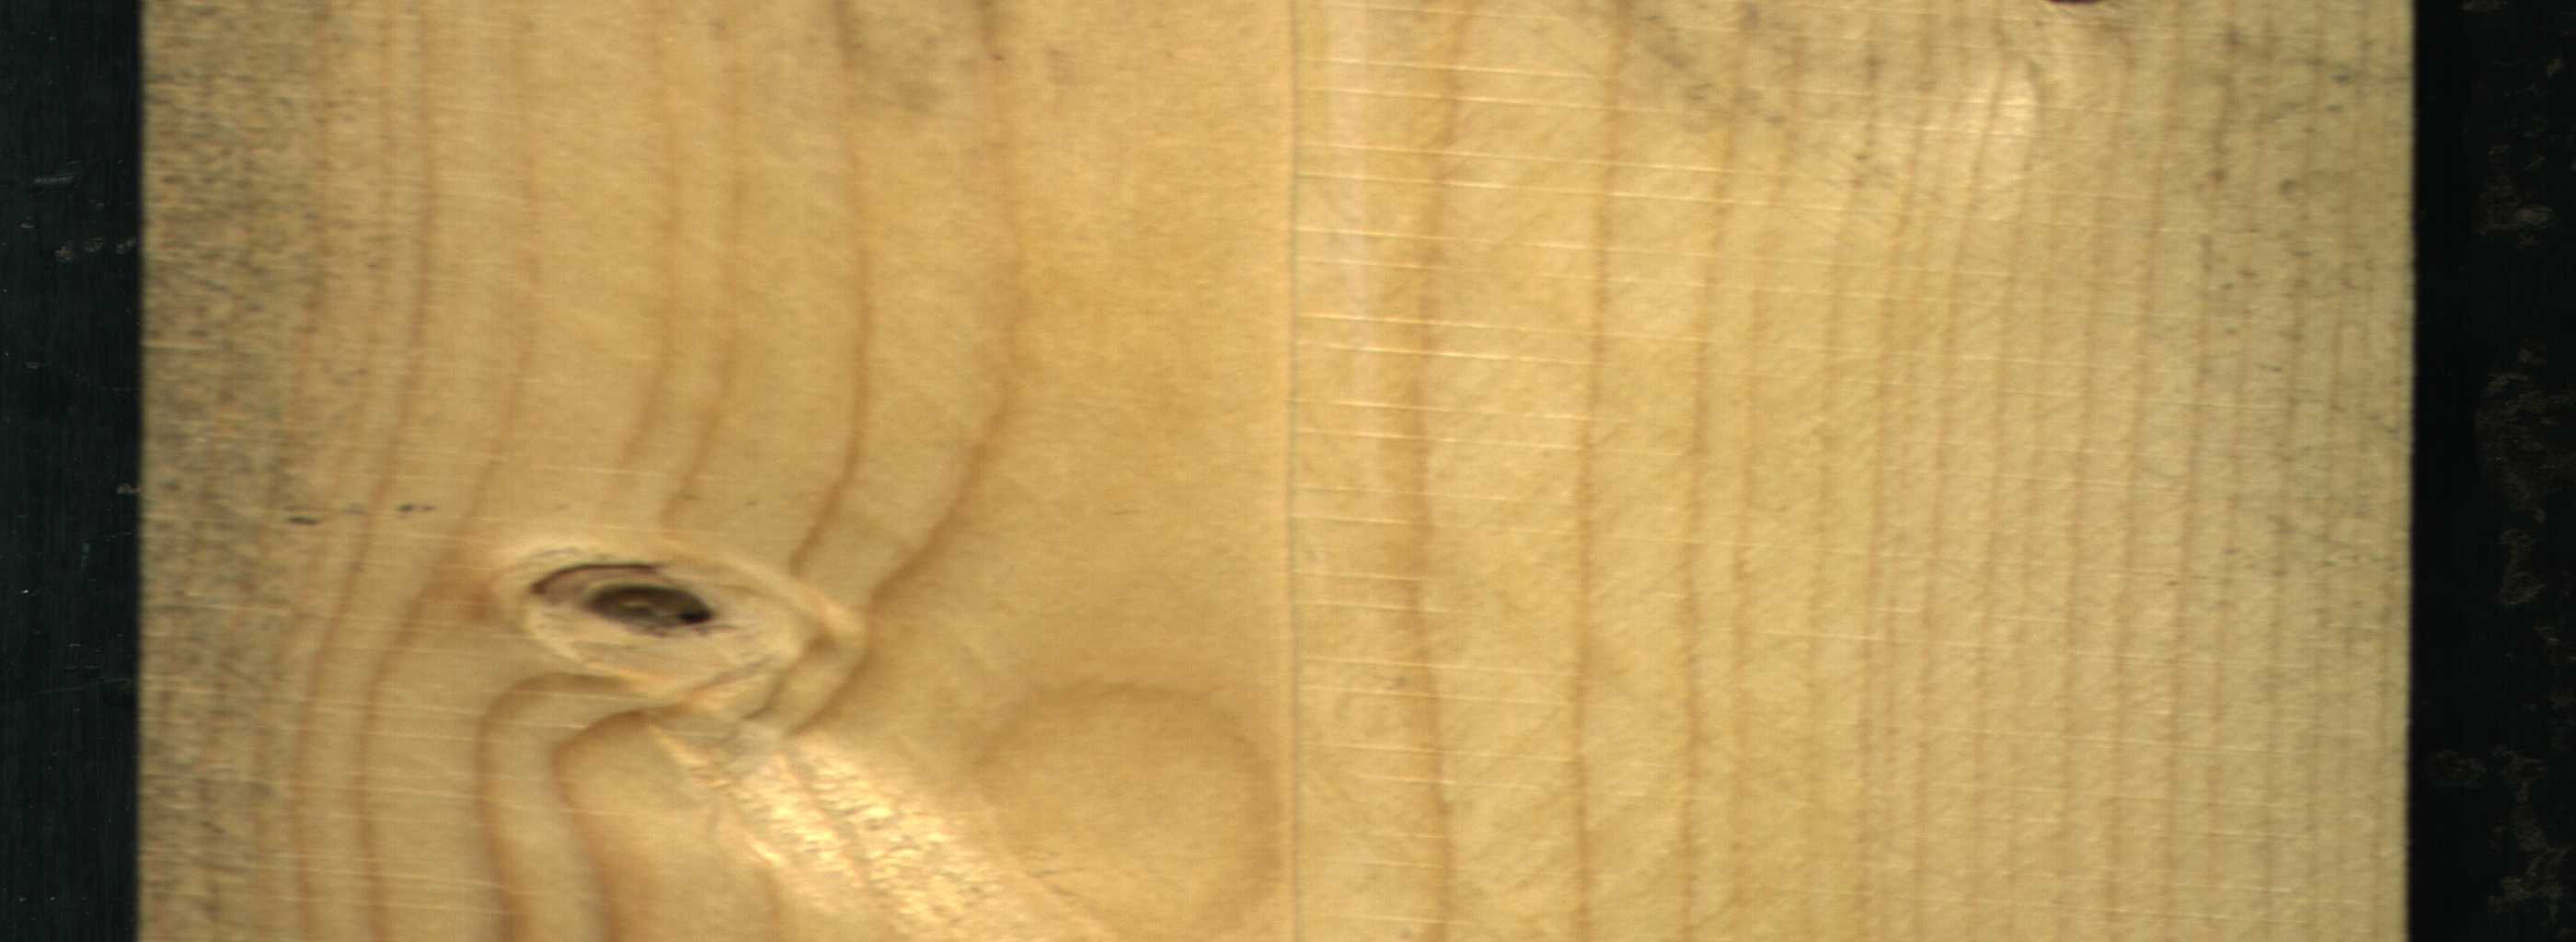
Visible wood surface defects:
Live_Knot